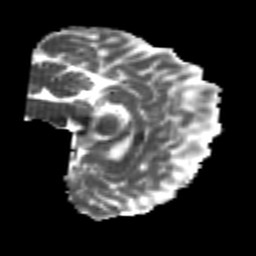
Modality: MD
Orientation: sagittal
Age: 25
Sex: female
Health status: healthy
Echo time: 0.074 s